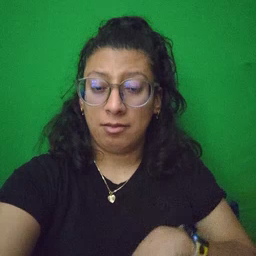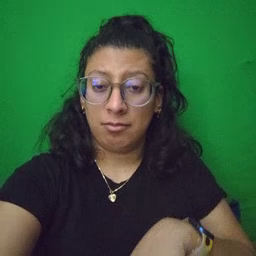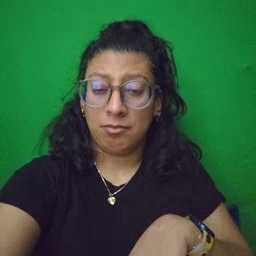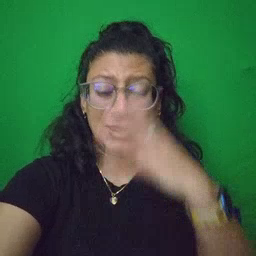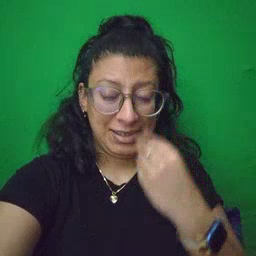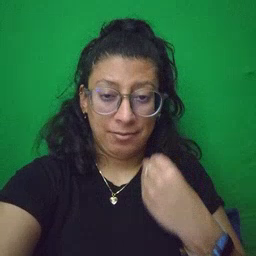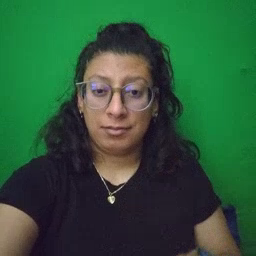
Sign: sleep